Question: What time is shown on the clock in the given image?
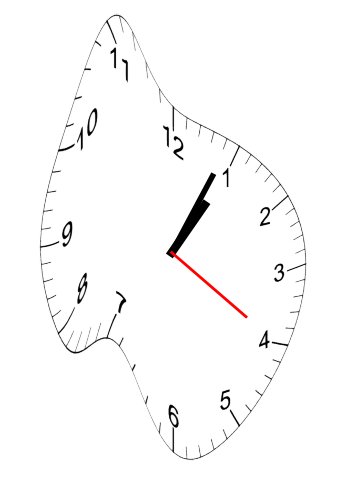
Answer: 01:04:20